Field crop: maize
Growth stage: 1
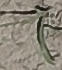
Species: sorghum